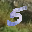
Label: 5